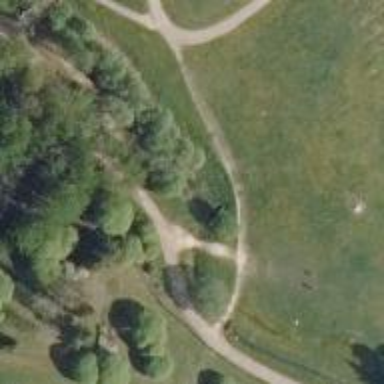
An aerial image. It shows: Disc golf hole.